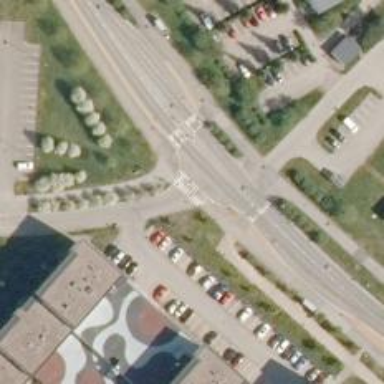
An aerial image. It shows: Uncontrolled crossing on the road.